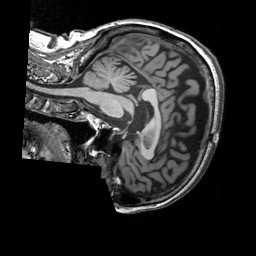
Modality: T1w
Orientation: sagittal
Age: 67
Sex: female
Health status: healthy
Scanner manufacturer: siemens
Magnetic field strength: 3 T
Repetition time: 2.3 s
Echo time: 0.00303 s